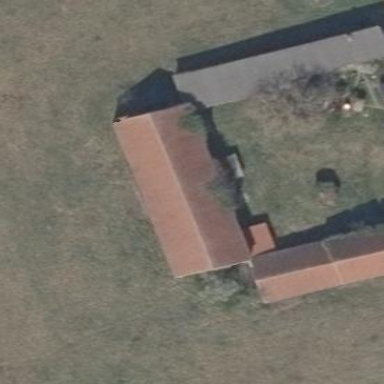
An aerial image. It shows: Farm auxiliary building.